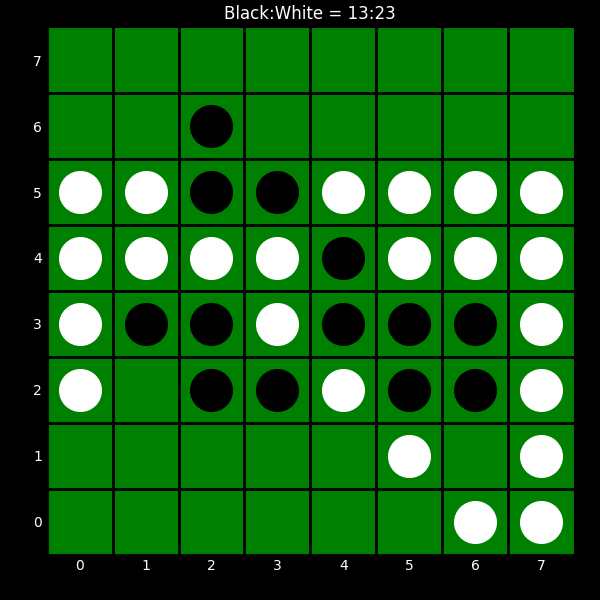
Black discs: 13
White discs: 23